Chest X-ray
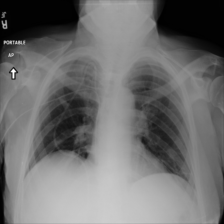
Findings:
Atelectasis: negative
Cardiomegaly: negative
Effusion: negative
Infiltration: positive
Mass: negative
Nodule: negative
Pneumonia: negative
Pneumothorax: negative
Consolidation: negative
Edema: negative
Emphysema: negative
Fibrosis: negative
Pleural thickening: negative
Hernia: negative